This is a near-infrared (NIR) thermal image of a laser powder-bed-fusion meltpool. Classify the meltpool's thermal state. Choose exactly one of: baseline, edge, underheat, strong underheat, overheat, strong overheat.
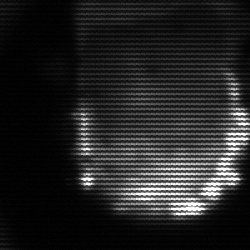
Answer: baseline